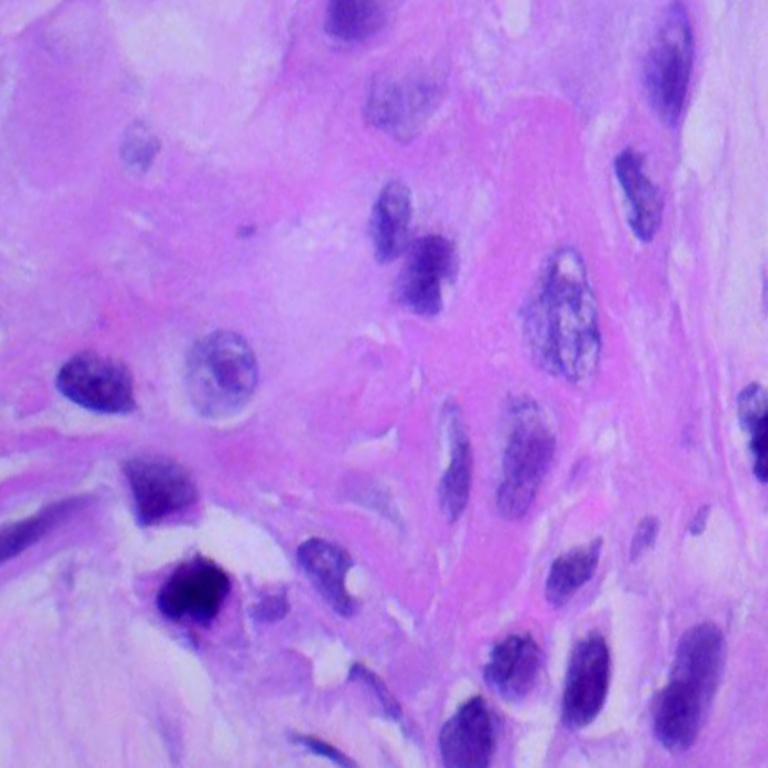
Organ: lung
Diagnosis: squamous carcinomas